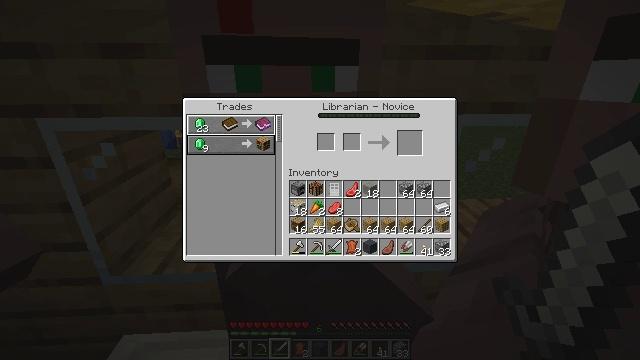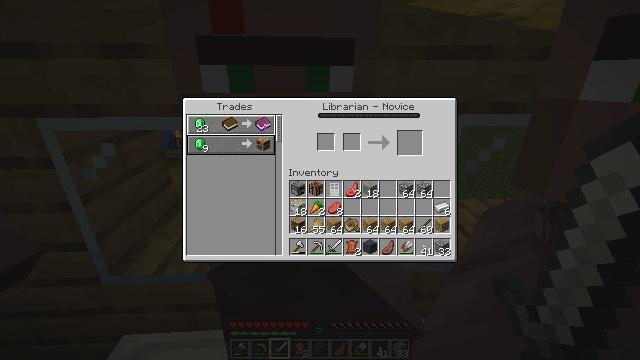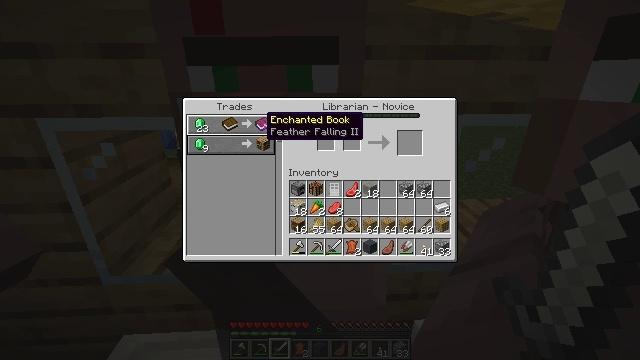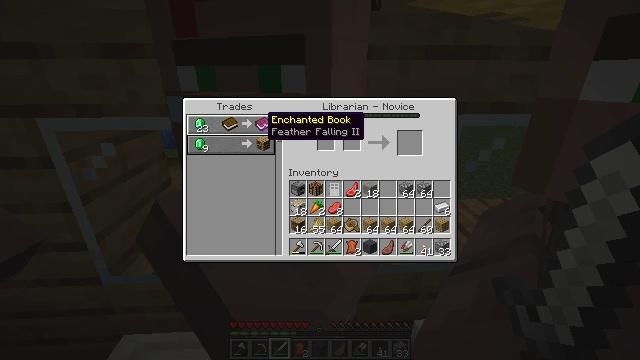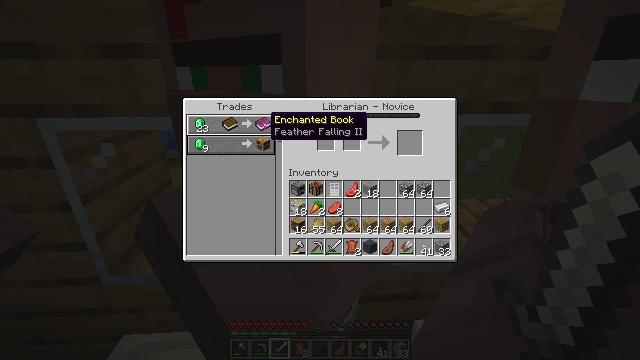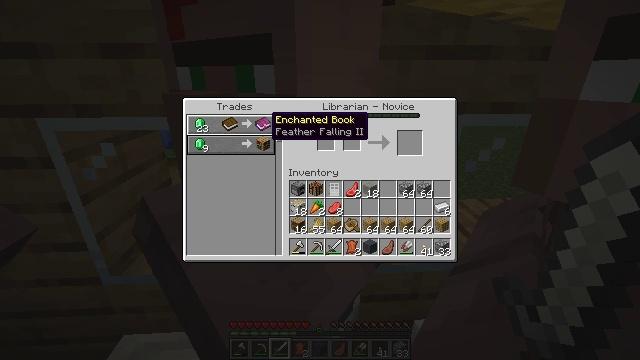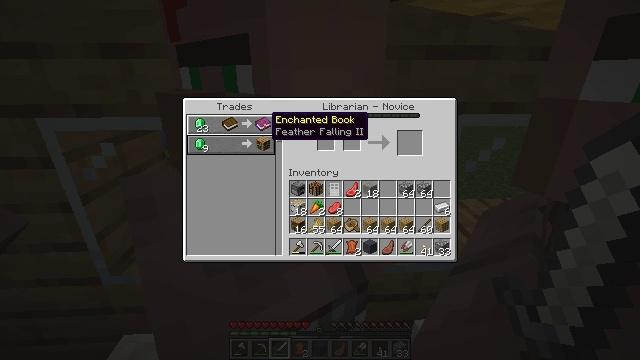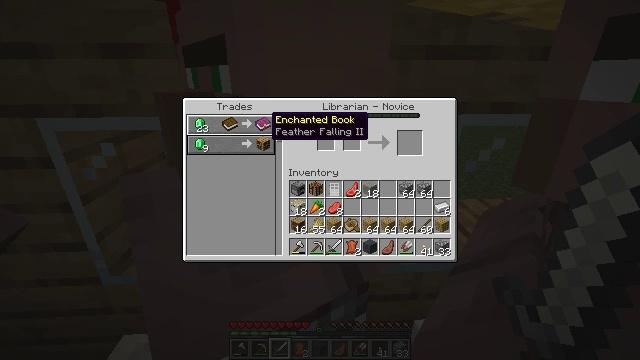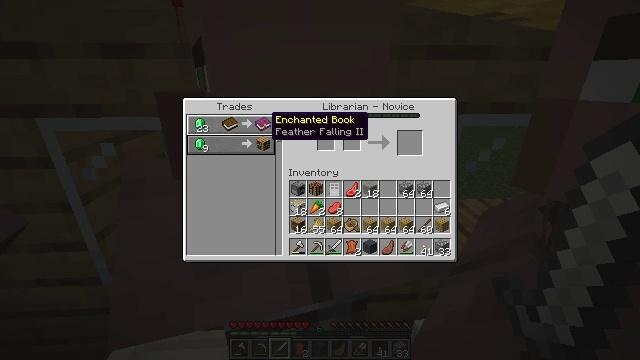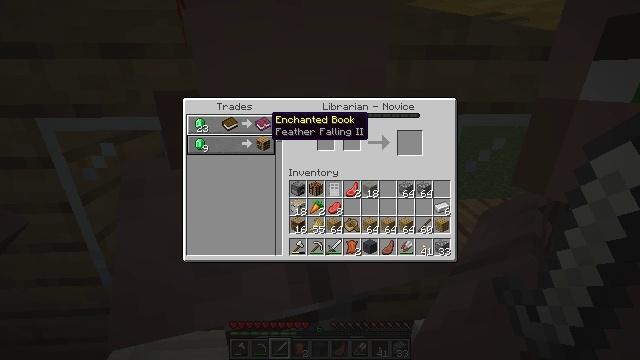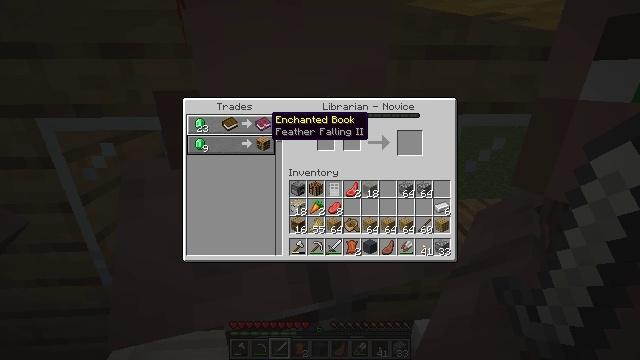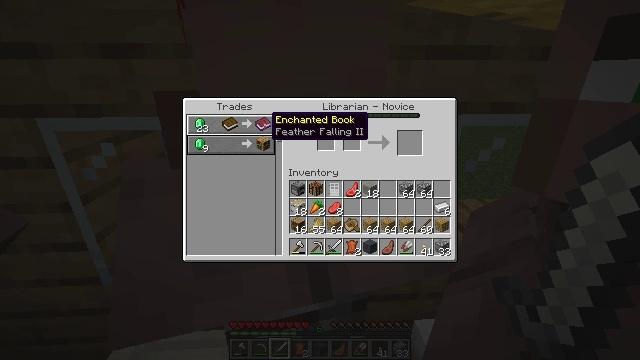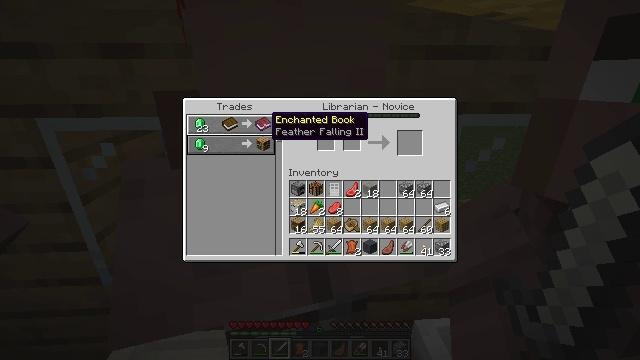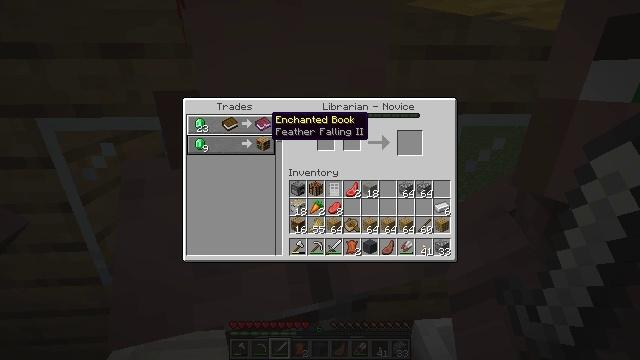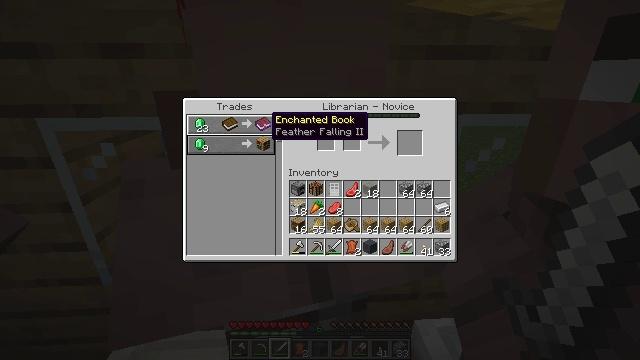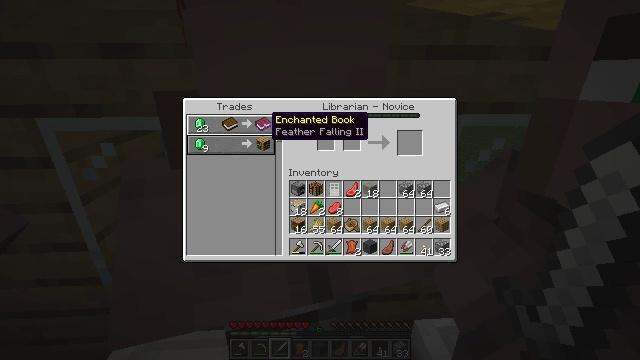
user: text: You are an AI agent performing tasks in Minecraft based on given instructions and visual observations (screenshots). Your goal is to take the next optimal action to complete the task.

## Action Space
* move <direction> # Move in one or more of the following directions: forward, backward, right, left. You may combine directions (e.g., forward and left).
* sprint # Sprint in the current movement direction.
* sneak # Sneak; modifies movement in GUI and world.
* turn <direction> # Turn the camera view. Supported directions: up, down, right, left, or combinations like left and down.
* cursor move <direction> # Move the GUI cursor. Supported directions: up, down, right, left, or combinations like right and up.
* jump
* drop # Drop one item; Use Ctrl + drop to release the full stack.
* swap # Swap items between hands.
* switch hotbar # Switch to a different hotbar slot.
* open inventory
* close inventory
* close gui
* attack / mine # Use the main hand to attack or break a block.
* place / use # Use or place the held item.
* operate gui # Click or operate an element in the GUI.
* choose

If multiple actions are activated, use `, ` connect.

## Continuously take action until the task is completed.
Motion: motion action
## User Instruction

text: Pull up beetroots from the soil.
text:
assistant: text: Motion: no_op
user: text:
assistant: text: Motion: cursor move right
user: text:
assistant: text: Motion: no_op
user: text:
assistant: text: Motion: no_op
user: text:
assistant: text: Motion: no_op
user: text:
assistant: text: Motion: no_op
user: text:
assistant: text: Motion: no_op
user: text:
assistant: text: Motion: no_op
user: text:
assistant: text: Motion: no_op
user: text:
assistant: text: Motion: no_op
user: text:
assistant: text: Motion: no_op
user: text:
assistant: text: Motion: no_op
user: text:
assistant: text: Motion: no_op
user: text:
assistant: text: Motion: no_op
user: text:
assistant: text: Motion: no_op
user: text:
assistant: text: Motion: no_op
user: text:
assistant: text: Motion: cursor move left
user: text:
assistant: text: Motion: cursor move left
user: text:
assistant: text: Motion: no_op
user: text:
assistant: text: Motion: no_op
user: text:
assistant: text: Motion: no_op
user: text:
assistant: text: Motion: no_op
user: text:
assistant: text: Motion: no_op
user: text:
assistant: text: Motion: no_op
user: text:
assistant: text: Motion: no_op
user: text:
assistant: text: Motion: no_op
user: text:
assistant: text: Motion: no_op
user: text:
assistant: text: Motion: no_op
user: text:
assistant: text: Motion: no_op
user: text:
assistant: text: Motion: no_op